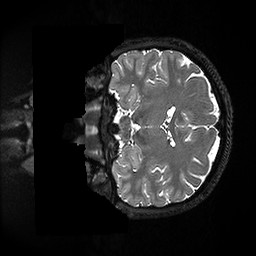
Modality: T2w
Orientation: coronal
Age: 28
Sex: female
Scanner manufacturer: ge
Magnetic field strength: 3 T
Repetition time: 3.202 s
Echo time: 0.06575 s